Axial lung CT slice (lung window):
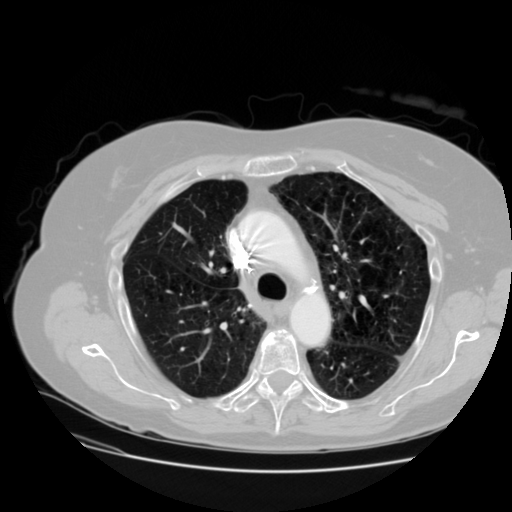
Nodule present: no